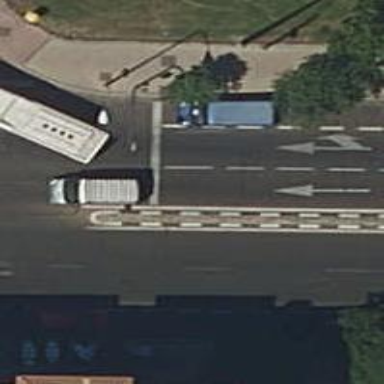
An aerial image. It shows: Road with traffic signals.